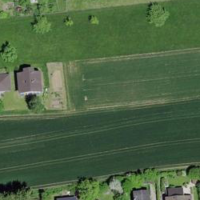
EUNIS habitat code: 25
Species observed at this site:
Veronica persica